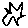
Label: star